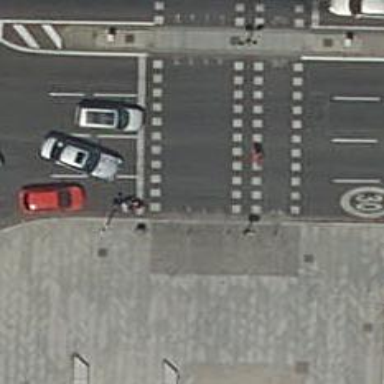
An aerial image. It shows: Cycleway.